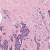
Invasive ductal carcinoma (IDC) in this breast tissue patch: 1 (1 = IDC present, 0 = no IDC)